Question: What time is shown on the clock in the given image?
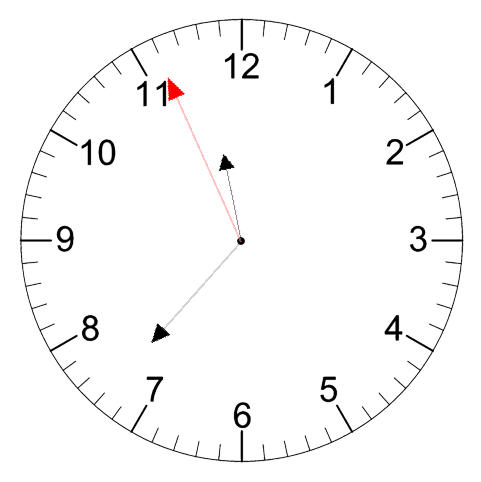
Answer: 11:36:56